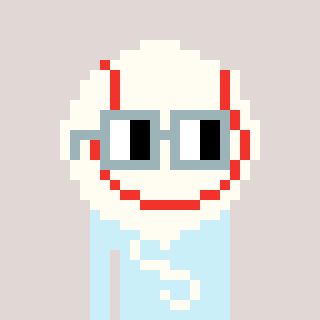
a pixel art character with square dark gray glasses, a baseball ball-shaped head and a cold-colored body on a warm background